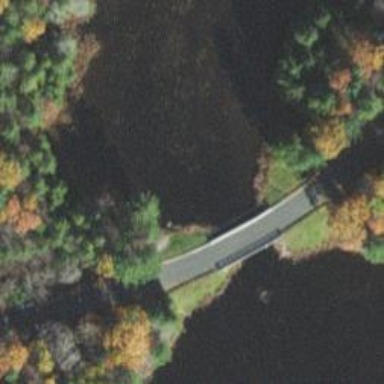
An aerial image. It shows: Residential road with asphalt surface that features bridge.